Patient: sex M, age 57
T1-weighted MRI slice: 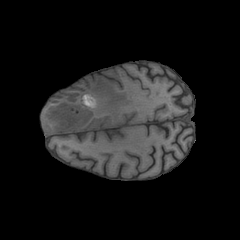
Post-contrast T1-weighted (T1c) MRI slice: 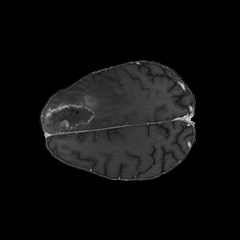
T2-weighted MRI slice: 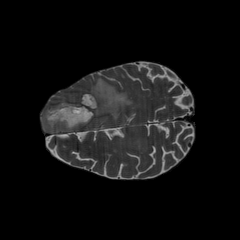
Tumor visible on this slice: yes
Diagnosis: Glioblastoma, IDH-wildtype
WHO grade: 4